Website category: book
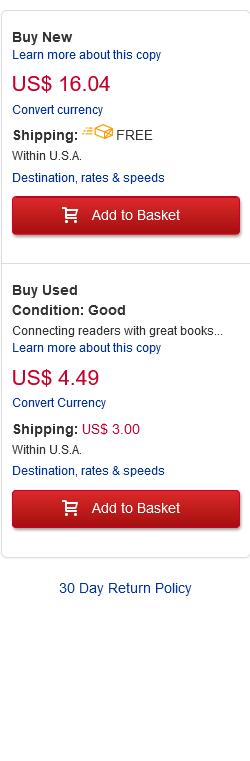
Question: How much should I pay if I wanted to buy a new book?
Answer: US$ 16.04

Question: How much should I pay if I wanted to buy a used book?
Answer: US$ 4.49

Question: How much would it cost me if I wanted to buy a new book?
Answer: US$ 16.04

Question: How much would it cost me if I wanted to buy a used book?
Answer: US$ 4.49

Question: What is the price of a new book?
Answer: US$ 16.04

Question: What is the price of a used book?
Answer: US$ 4.49

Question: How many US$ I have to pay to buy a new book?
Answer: US$ 16.04

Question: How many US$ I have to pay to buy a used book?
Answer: US$ 4.49

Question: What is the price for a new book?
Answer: US$ 16.04

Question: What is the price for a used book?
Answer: US$ 4.49

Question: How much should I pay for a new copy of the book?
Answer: US$ 16.04

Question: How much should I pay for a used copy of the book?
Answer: US$ 4.49

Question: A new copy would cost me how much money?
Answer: US$ 16.04

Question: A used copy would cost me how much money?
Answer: US$ 4.49

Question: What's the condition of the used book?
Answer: Good

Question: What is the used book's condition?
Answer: Good

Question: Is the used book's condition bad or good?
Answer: Good

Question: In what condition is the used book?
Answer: Good

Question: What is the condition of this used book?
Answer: Good

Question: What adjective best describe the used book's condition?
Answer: Good

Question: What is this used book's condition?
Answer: Good

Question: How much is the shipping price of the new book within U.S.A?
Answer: FREE

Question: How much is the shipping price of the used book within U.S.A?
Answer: US$ 3.00

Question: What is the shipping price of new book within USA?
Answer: FREE

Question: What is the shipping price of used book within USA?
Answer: US$ 3.00

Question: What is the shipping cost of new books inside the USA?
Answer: FREE

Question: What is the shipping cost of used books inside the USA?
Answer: US$ 3.00

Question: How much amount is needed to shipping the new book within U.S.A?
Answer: FREE

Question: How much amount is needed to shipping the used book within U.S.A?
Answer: US$ 3.00

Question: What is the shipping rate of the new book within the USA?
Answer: FREE

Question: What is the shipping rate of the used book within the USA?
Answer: US$ 3.00

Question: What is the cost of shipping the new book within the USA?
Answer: FREE

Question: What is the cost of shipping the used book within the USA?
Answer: US$ 3.00

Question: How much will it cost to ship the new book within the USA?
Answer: FREE

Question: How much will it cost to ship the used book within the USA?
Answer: US$ 3.00